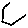
Label: hexagon